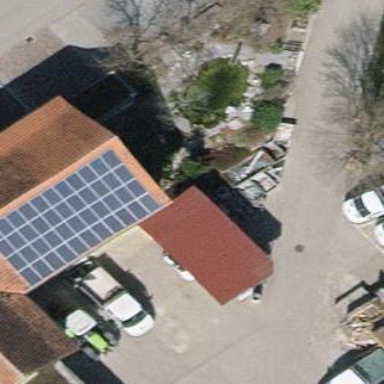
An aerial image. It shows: Solar power generator using photovoltaic method with solar photovoltaic panel types.